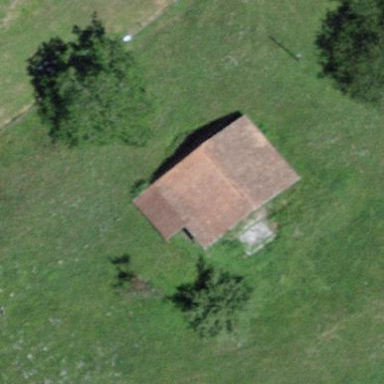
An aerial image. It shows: Rural barn.